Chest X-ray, PA view. Patient: 56 years old, sex F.
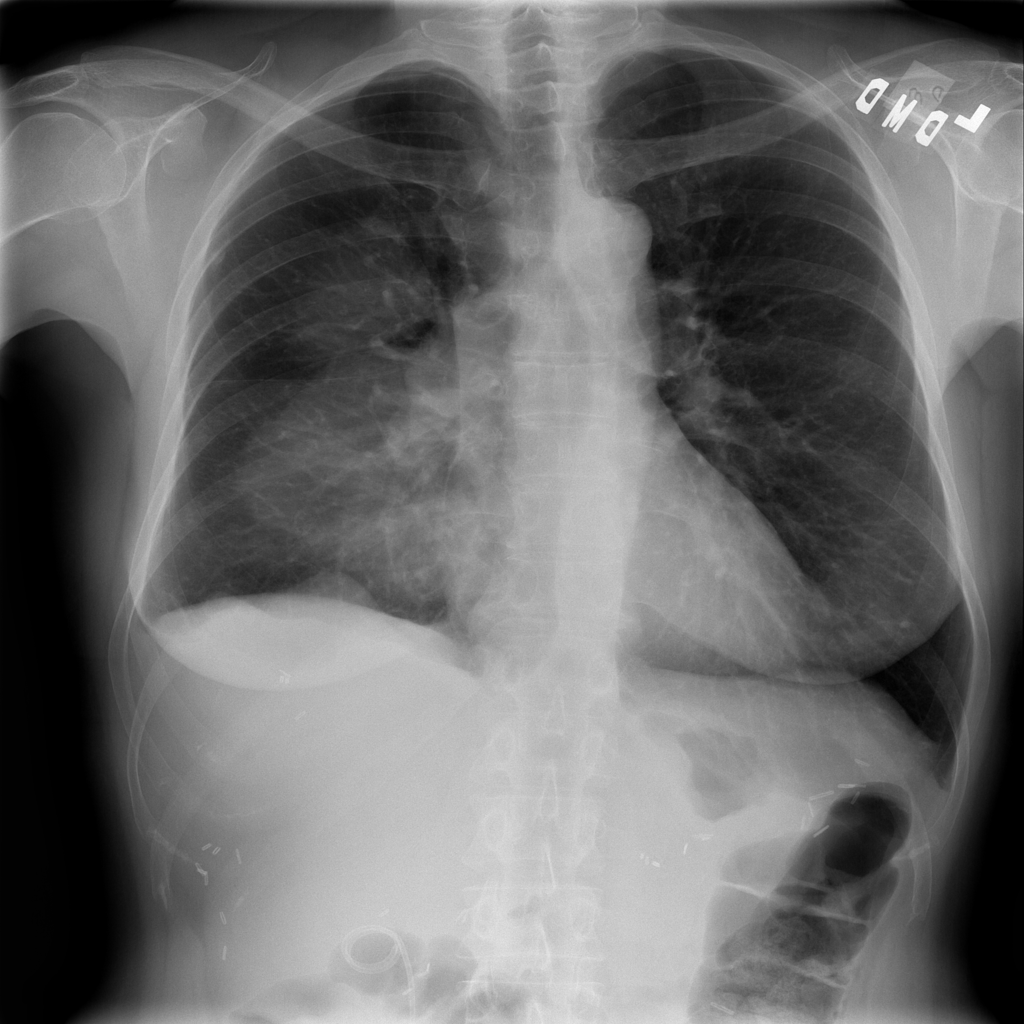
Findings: Effusion, Mass